Question: Working with a project that uses OAuth user registration through GitHub. Everything is working fine until the last step of confirming the account through my application.

Here is the function in question:
'''
/**
* Get the primary, verified email address from the Github data.
*
* @param mixed $emails
* @return mixed
*/
protected function getPrimaryEmail($emails)
{
foreach ($emails as $email) {
if (! $email->primary) {
continue;
}
if ($email->verified) {
return $email->email;
}
throw new GithubEmailNotVerifiedException;
}
return null;
}
'''
Anyone else ever experience this when working with OAuth and GitHub? Thank you
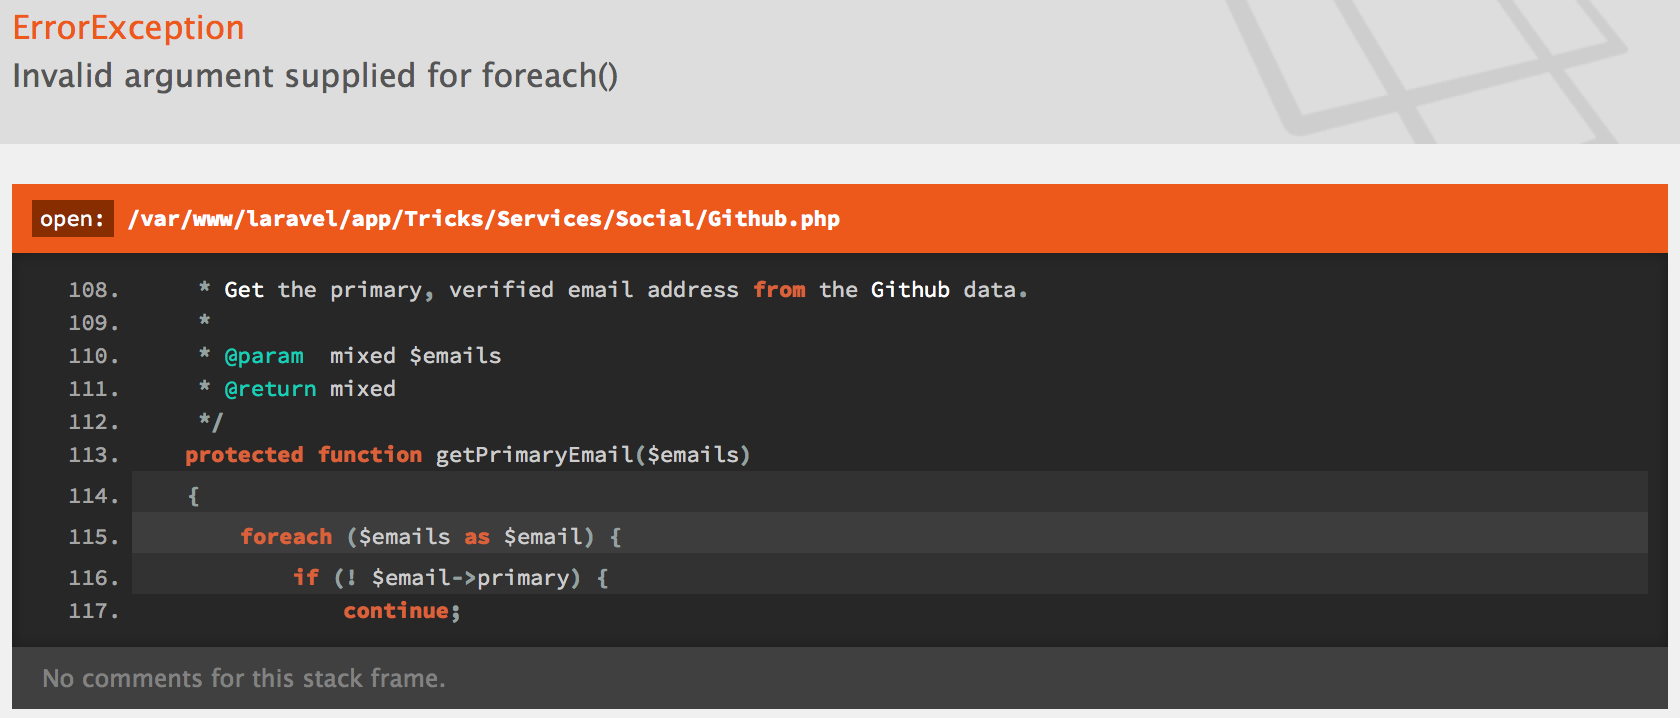
Answer: Not to be an arse, but it sounds like emails is not an array. Is it possibly a 'null'?
Log the actual value with 'Log::debug('WTF IS THIS THEN?!!: '.print_r($emails, true));' and see.